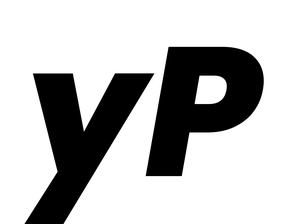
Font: Poppins-ExtraBoldItalic